Question: On a downloads overview page for a <URL> plugin for Wordpress there are multiple columns and the shortcode column overlaps the author column. I've set that column's minimum width to 175px but when the window is resized still shrinks below it's minimum width.
'''
.column-wpdmshortcode{
-webkit-font-smoothing: subpixel-antialiased;
border-bottom-color: rgb(225, 225, 225);
border-bottom-style: solid;
border-bottom-width: 1px;
border-collapse: separate;
color: rgb(50, 55, 60);
display: table-cell;
font-family: 'Open Sans', sans-serif;
font-size: 14px;
font-weight: normal;
height: 22px;
line-height: 19.6000003814697px;
padding-bottom: 8px;
padding-left: 10px;
padding-right: 10px;
padding-top: 8px;
text-align: left;
vertical-align: middle;
width: 77px;
word-wrap: break-word;
min-width: 175px;
}
'''
All inherited css properties:
<URL>

I'm wondering how it's possible to have an element like this be below it's 'min-width'. Any ideas how I could fix this problem?
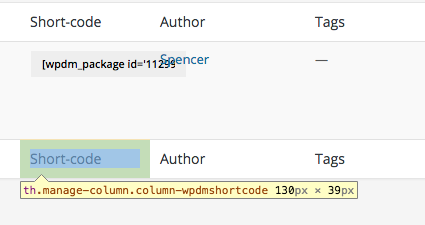
Answer: 'min-width' and 'max-width' are not supported on table cells.
From the <URL>:
> In CSS 2.1, the effect of 'min-width' and 'max-width' on tables,
inline tables, table cells, table columns, and column groups is
undefined.
So one thing you should do is to set the 'width' of the cell (and not the 'min-width'), and use the <URL> property to 'fixed' so the cells widths will no be longer auto calculated.